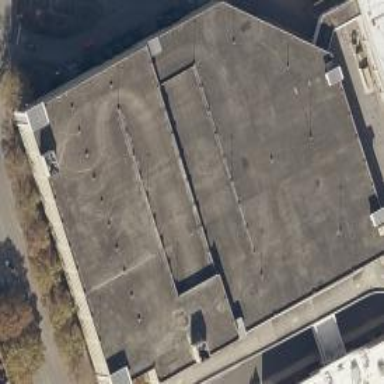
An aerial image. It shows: Multi-storey parking building.